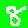
Digit: 8